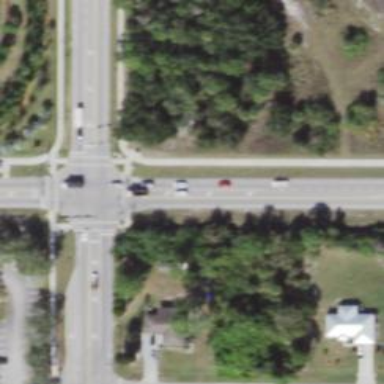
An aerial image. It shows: Marked crossing on the road.